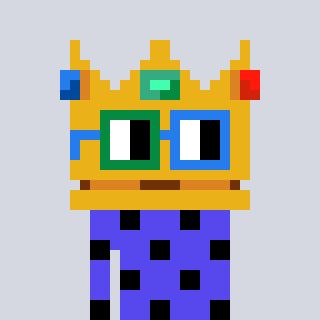
a pixel art character with square green and blue glasses, a crown-shaped head and a computerblue-colored body on a cool background